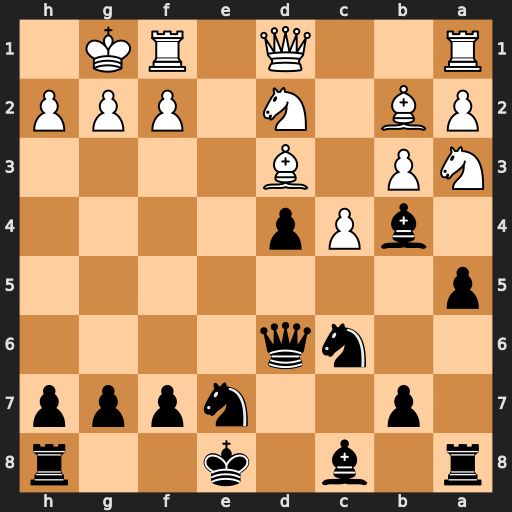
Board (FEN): r1b1k2r/1p2nppp/2nq4/p7/1bPp4/NP1B4/PB1N1PPP/R2Q1RK1
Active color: b
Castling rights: kq
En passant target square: -
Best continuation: Bxa3 Ne4 Qb4 Bxa3 Qxa3